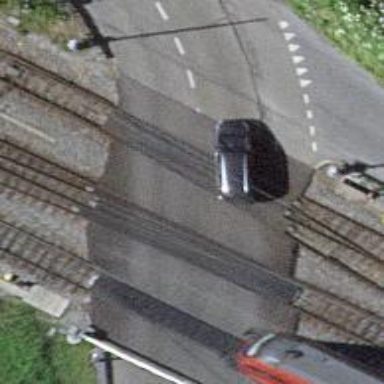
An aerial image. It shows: Level crossing with double half barrier.